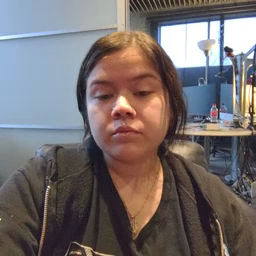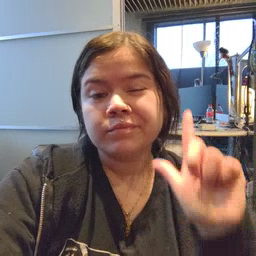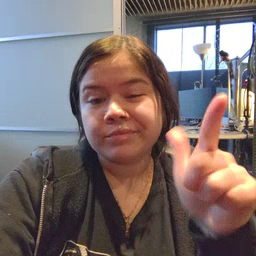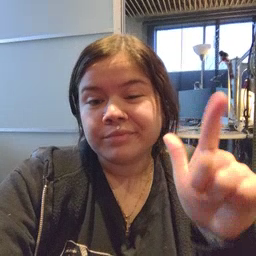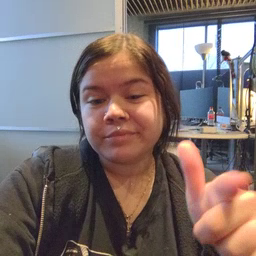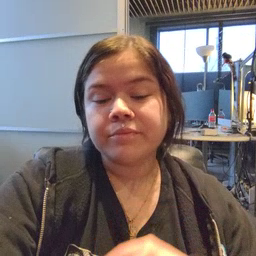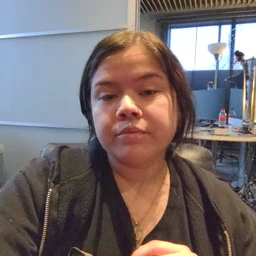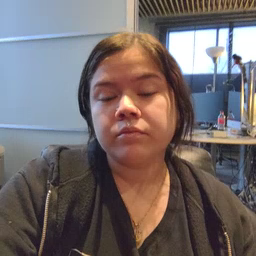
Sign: later